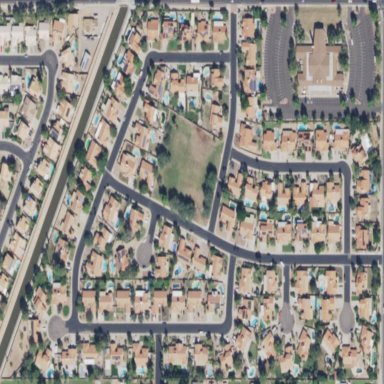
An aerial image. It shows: Residential area composed of single-family homes.